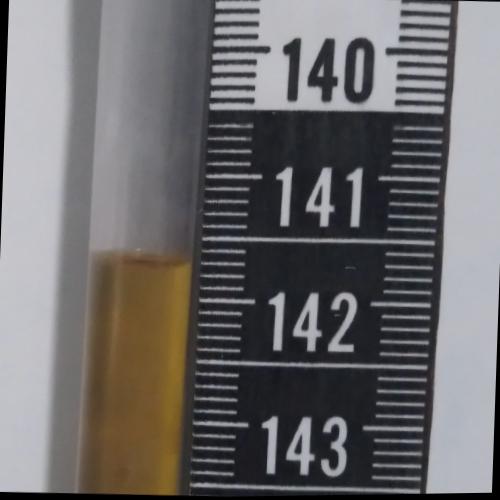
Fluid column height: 141.7 cm